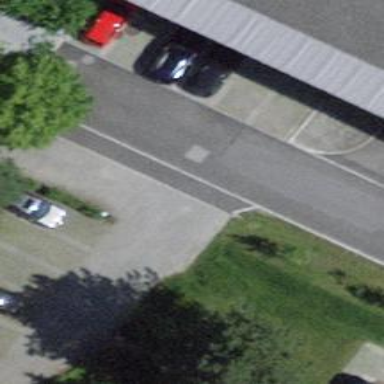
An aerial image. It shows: Service road with paving stones.